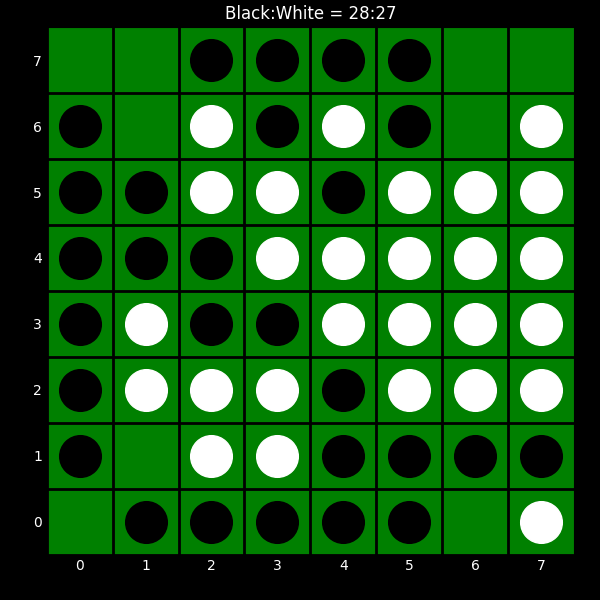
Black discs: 28
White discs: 27